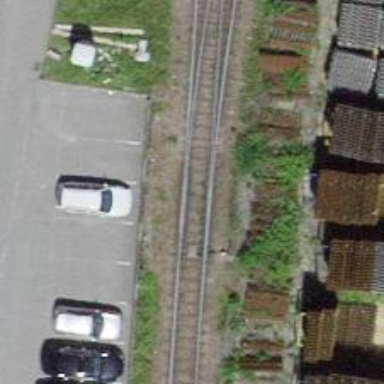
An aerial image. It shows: Single-track railway spur.